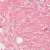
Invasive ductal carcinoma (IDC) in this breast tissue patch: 0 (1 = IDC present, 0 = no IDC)